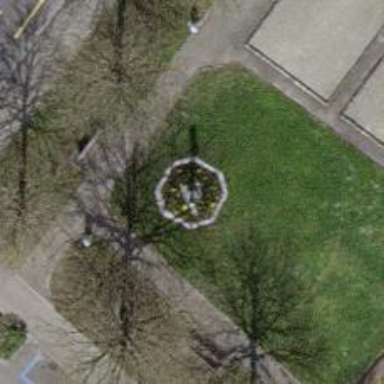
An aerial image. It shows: Wayside cross with historic significance.